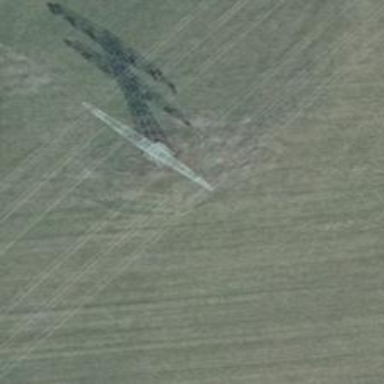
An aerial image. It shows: Power tower.